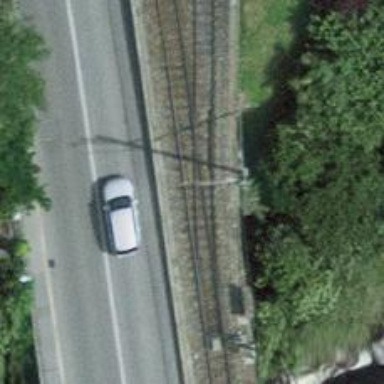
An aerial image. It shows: Narrow-gauge railway bridge with electrified tracks and single track passing over it.